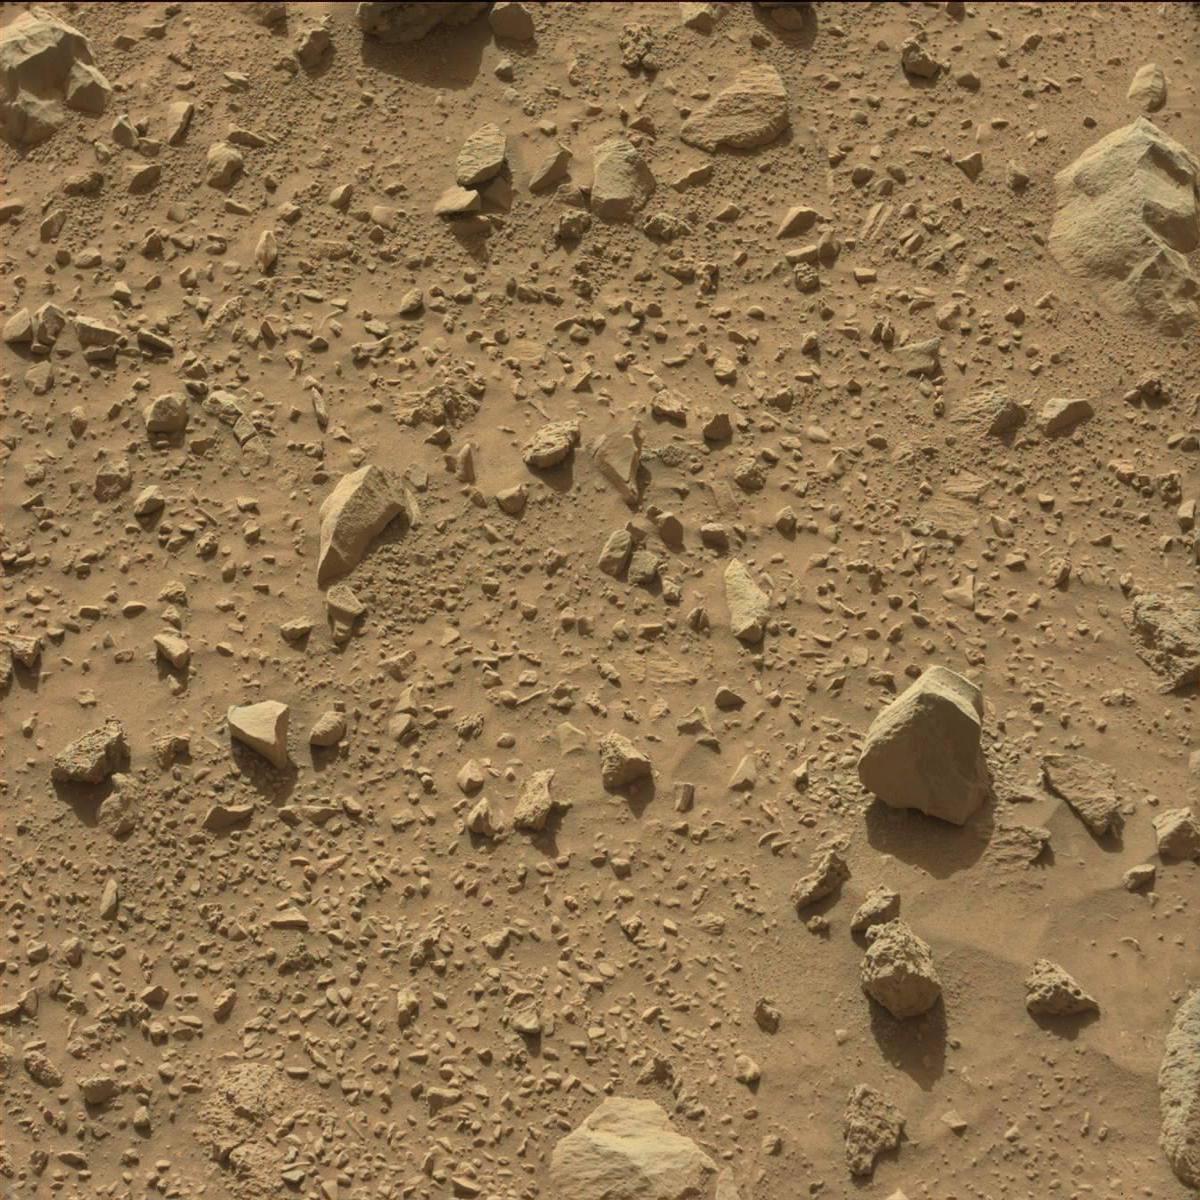
Terrain classes present: Bedrock, Rock, Sand / Soil